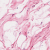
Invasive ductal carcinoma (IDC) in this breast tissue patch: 0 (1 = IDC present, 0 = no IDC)